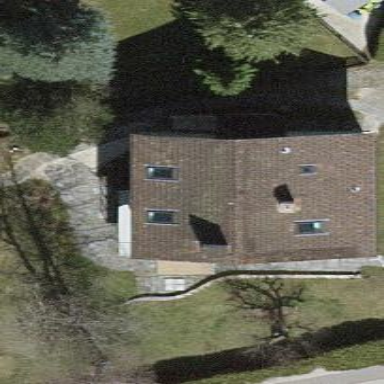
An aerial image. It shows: Detached building with gabled roof.